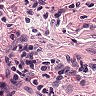
Metastatic tissue present: no